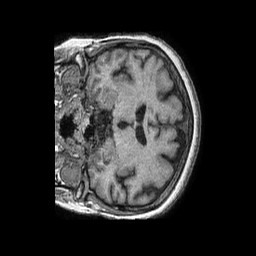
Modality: T1w
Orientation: coronal
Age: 68
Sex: female
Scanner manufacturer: philips
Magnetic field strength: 1.5 T
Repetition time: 0.007775 s
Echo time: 0.003546 s